Question: I want to make a runnable program using python and cx_Freeze.
The script uses the csv, socket, ipaddress, threading and tkinter packages.
When I open the tool I see the error message displayed below.
Is this a problem with imports? Or am I doing something wrong?
This is how my setup script looks like:
'''
import sys
from cx_Freeze import setup, Executable
# Dependencies are automatically detected, but it might need fine tuning.
build_exe_options = {"packages": ["tkinter","socket","csv","struct","threading","ipaddress"], "excludes": []}
# GUI applications require a different base on Windows (the default is for a
# console application).
base = None
if (sys.platform == "win32"):
base = "Win32GUI"
setup(
name = "CSV Tool",
version = "0.1",
description = "Tool to work with data to create CSV to import with uCMDB",
options = {"build_exe": build_exe_options},
executables = [Executable("csv_tool.py", base = base)])
'''

PS: It is a win8.1 64 bit system with python3.4
Thanks in advance for any help
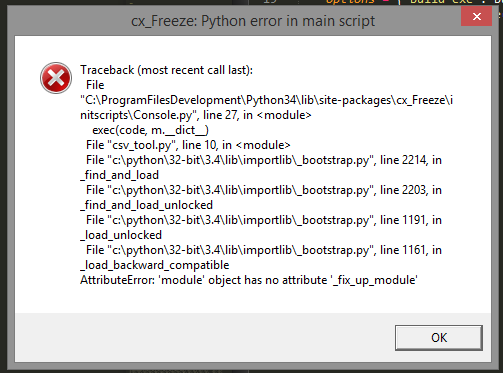
Answer: As Thomas commented, the cx_Freeze setup from <URL> helps to prevent the error.